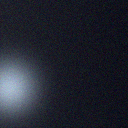
Screen state: off